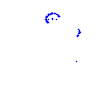
Particle: proton